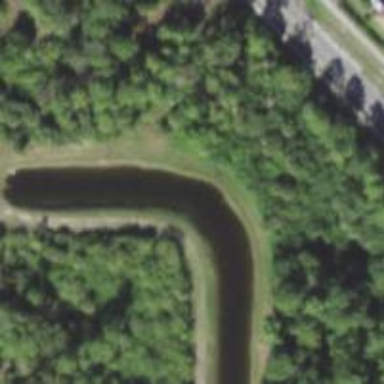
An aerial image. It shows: Canal.